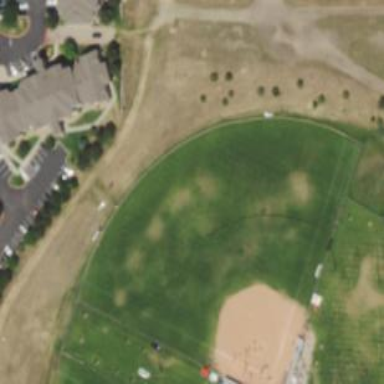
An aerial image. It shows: Baseball pitch for leisure land activities.